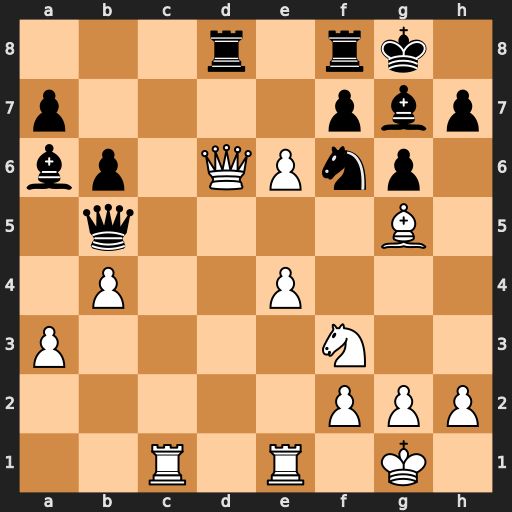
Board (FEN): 3r1rk1/p4pbp/bp1QPnp1/1q4B1/1P2P3/P4N2/5PPP/2R1R1K1
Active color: w
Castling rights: -
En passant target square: -
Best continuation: exf7+ Kxf7 Rc7+